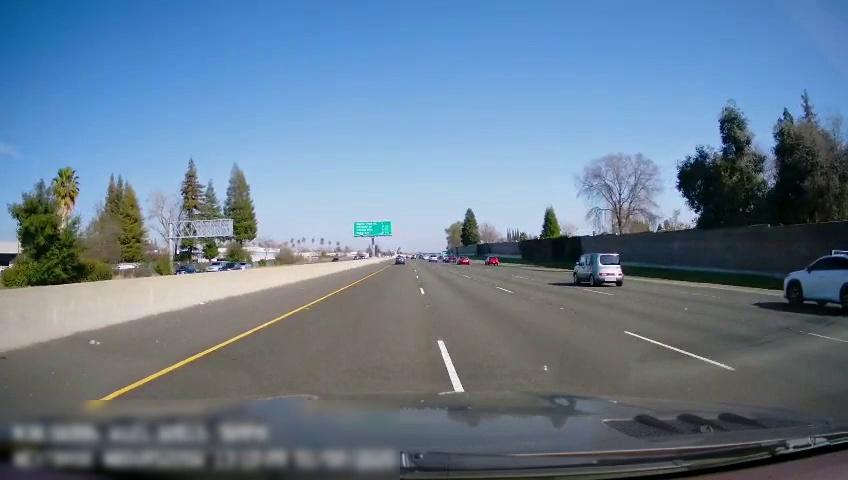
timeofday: Day
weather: Sunny
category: Drivable Space
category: Vehicles | Van
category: Vehicles | SUV
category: Vehicles | Car
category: Vehicles | Car
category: Vehicles | SUV
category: Vehicles | Car
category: Vehicles | Car
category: Vehicles | Van
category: Vehicles | Car
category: Vehicles | SUV
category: Lanes | Alternate Lane
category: Lanes | Current Lane
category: Lanes | Current Lane
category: Lanes | Alternate Lane
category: Lanes | Alternate Lane
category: Traffic | Signs